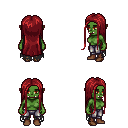
a pixel art fantasy rpg character, female body template, orc, green skin, black tattered cape, metal pants, brunette extra-long hairstyle, brown shoes, four views (front, back, left, right), 2x2 character sprite sheet, small pixel art, hard edges, no anti-aliasing